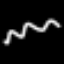
Label: squiggle